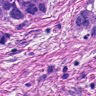
Metastatic tissue present: yes